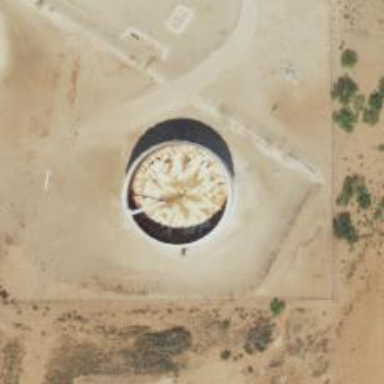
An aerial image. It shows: Storage tank that is man-made.